Field crop: maize
Growth stage: 2
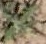
Species: atriplex